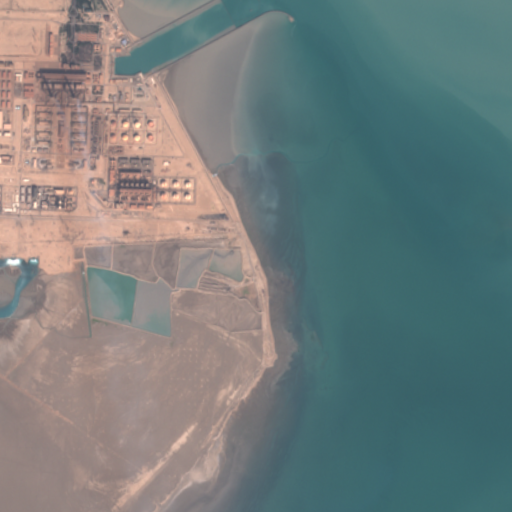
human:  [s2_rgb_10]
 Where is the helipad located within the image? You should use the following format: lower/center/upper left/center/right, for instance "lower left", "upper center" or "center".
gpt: The helipad is located in the upper left of the image.
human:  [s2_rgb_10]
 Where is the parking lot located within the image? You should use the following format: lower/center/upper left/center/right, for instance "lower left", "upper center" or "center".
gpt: The parking lot is located in the upper left of the image.
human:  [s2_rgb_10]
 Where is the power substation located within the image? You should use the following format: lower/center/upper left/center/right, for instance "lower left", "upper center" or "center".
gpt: The power substation is located in the upper left of the image.
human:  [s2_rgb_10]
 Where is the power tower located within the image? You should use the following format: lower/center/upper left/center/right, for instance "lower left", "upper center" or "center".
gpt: The power tower is located in the upper left of the image.
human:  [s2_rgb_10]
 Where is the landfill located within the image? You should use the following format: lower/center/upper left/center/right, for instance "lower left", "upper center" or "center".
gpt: There is no landfill in the image.